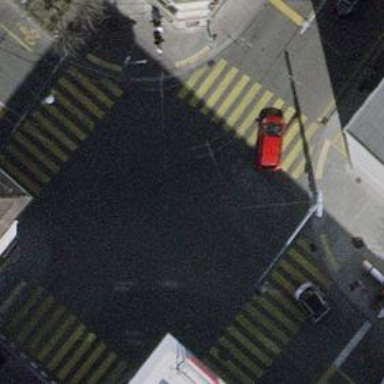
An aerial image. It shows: Road with traffic signals.